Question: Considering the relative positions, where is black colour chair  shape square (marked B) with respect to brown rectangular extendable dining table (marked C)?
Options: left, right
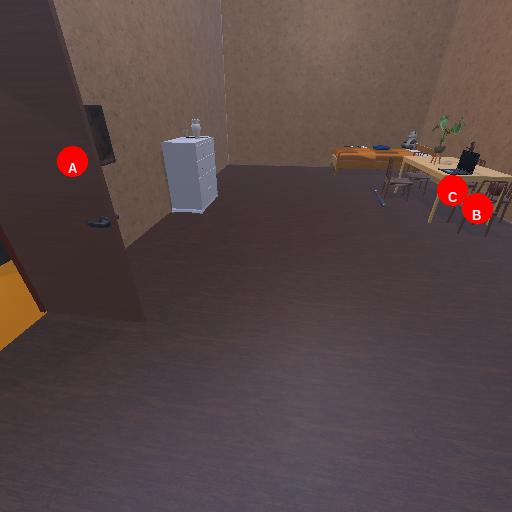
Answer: left